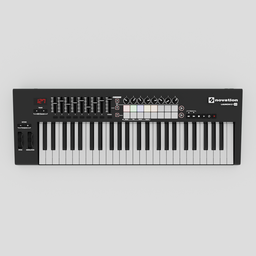
Label: electronics